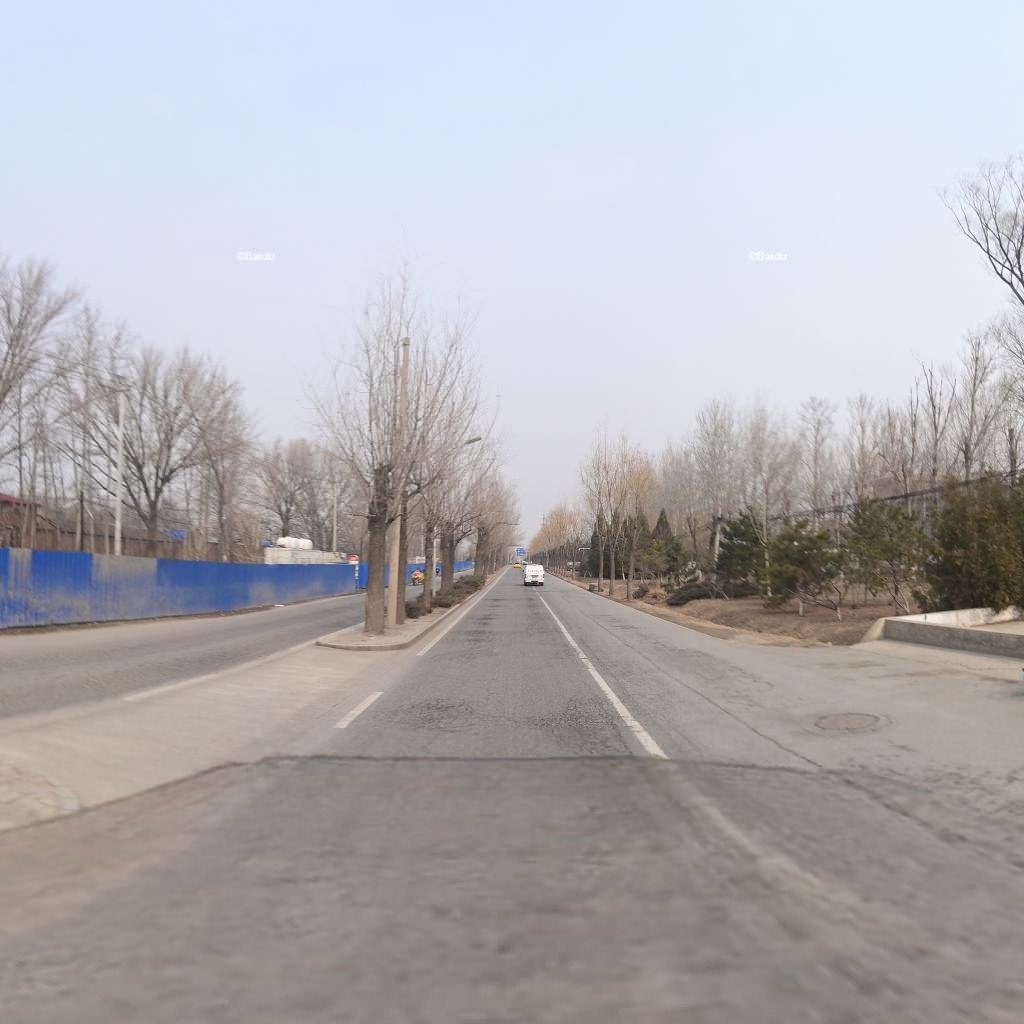
Region: Haidian
Road damage annotations: alligator crack, manhole cover